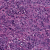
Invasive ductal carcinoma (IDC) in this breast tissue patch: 1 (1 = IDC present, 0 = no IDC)